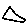
Label: triangle